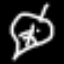
Label: leaf